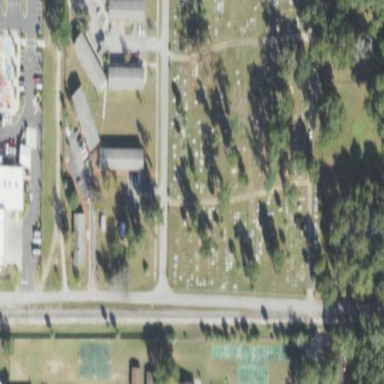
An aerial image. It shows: Cemetery.